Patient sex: M
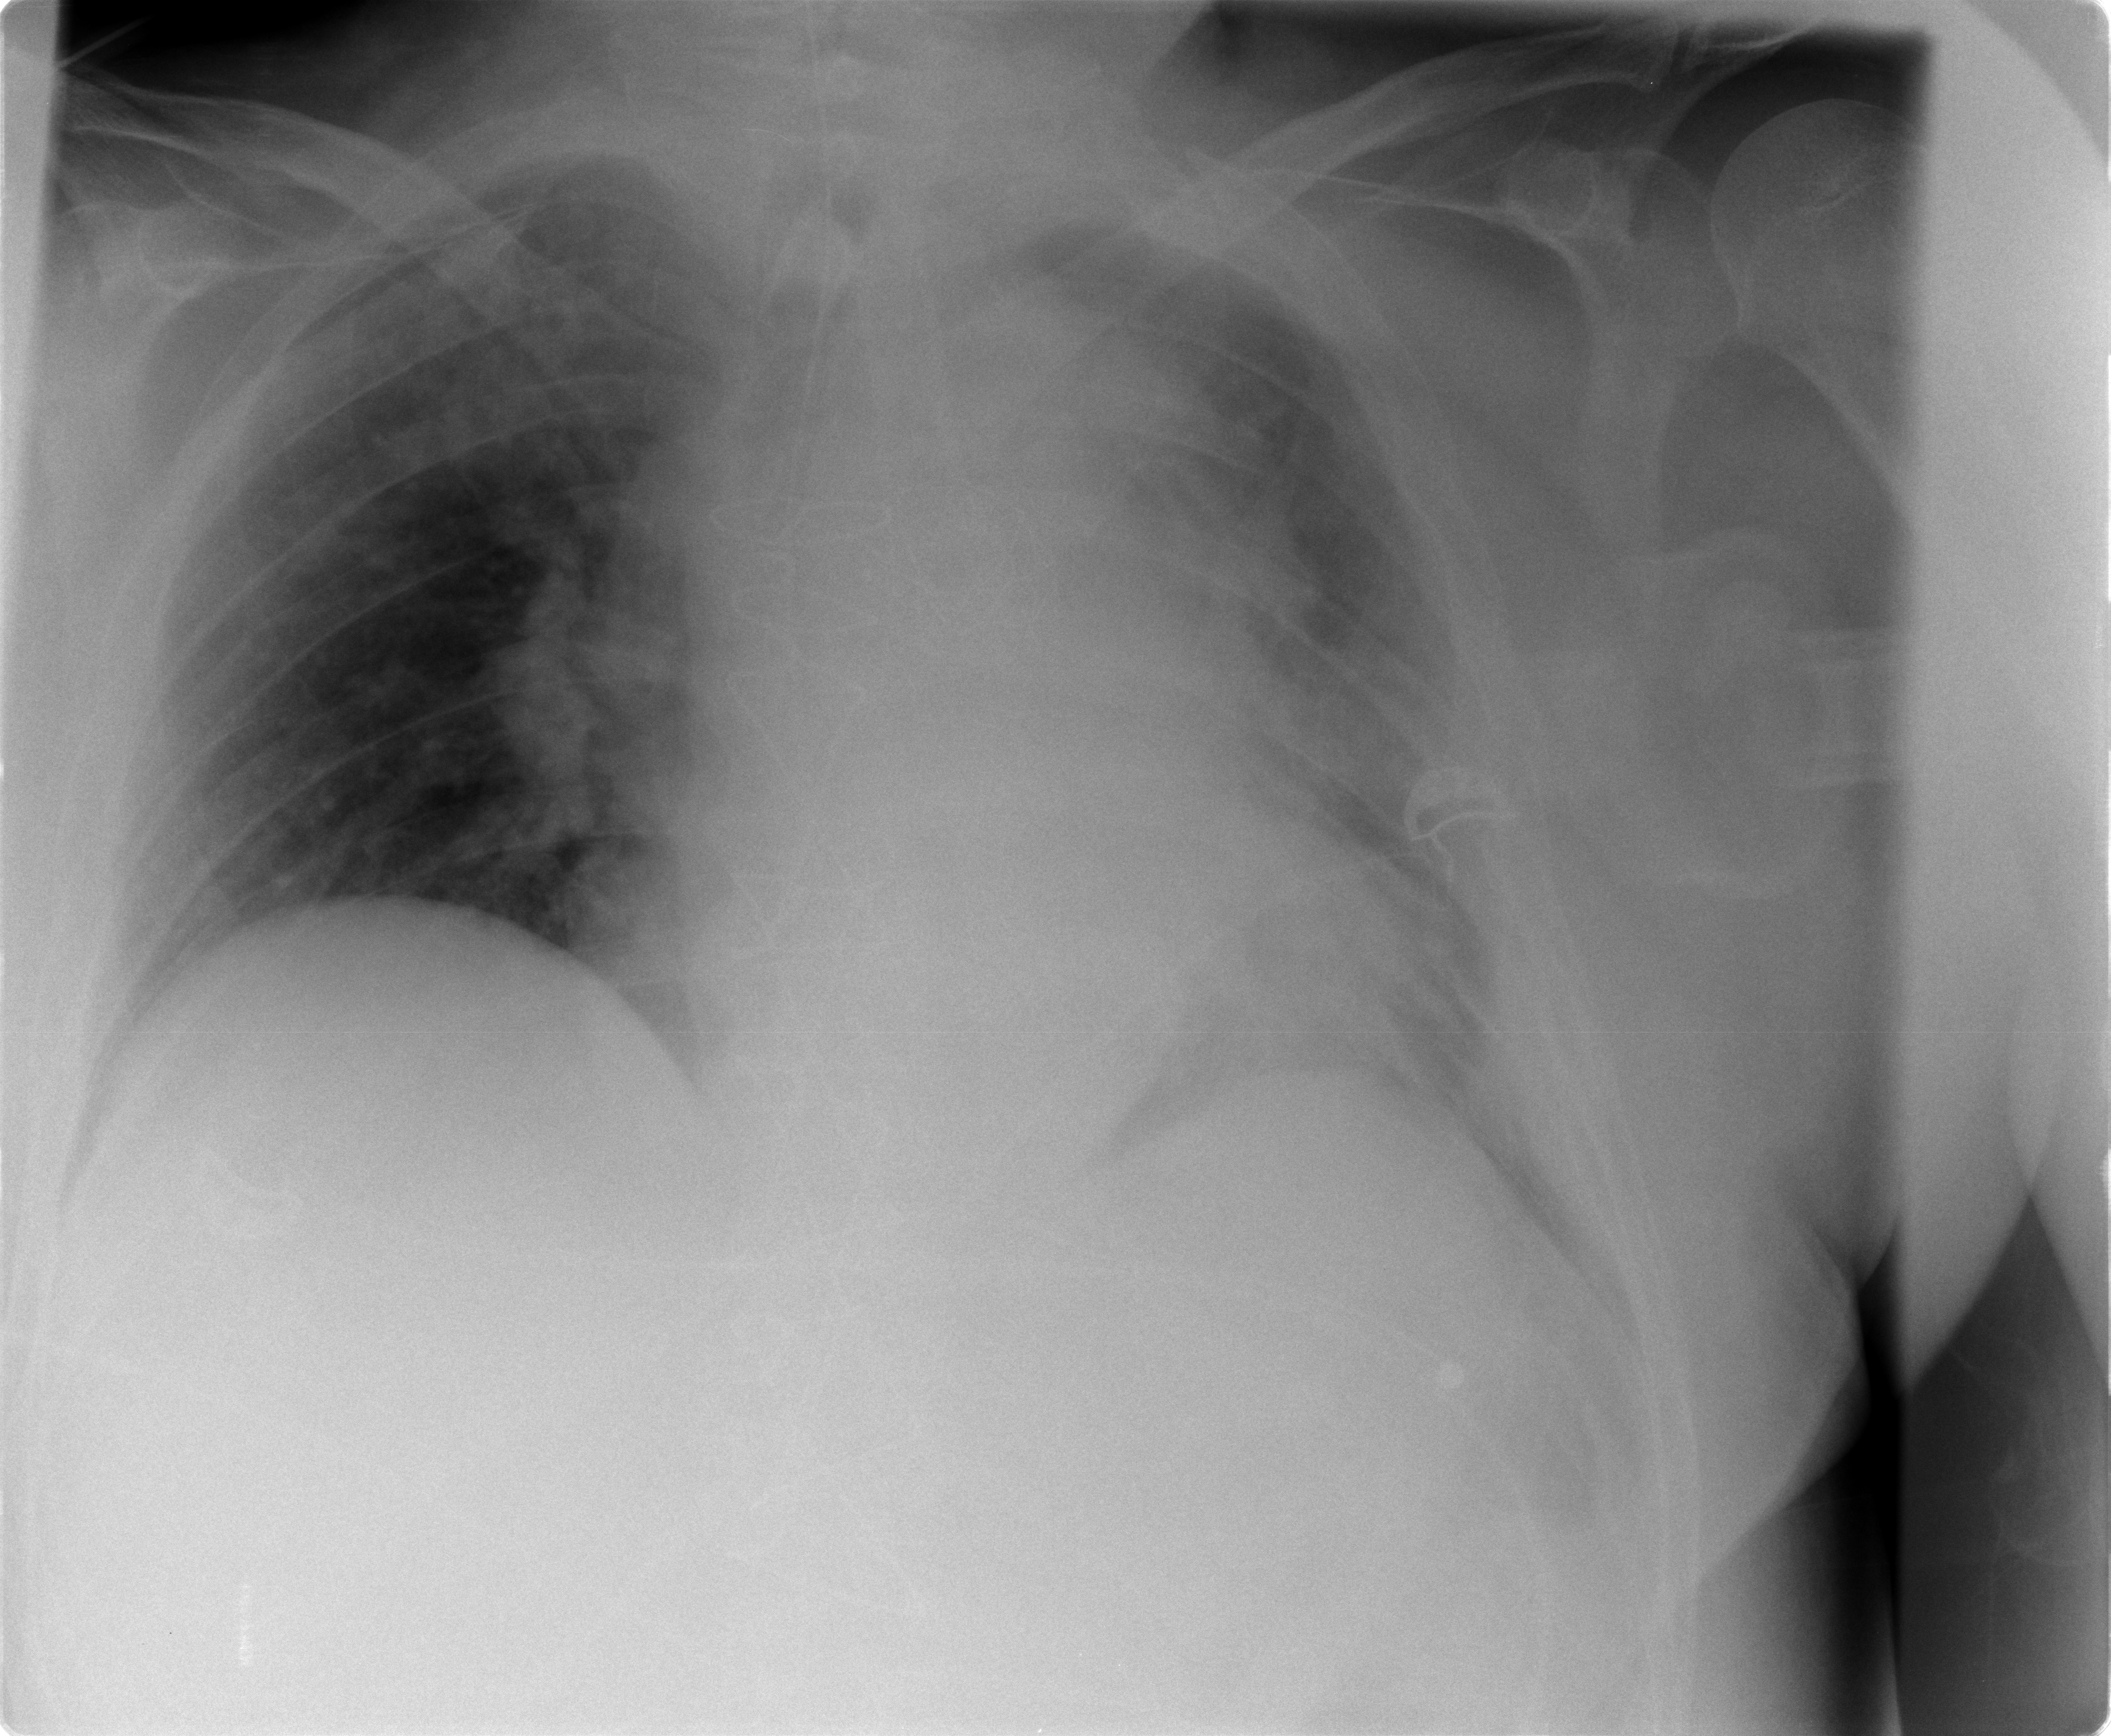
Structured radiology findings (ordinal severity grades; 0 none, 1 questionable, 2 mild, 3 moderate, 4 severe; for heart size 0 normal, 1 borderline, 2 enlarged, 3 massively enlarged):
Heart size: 1
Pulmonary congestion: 2
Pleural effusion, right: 0
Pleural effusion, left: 3
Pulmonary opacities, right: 0
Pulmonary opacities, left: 3
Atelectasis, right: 0
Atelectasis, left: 2